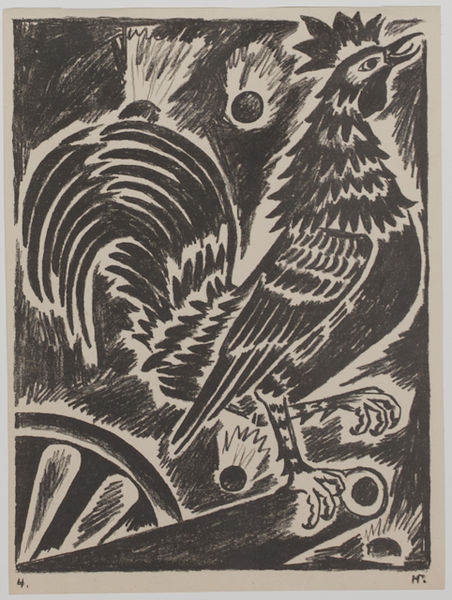
Titel: The French Rooster, The French Rooster
Künstler: Natal'ia Sergeevna Goncharova
Standort: Amherst (Massachusetts, USA)
Institution: Mead Art Museum, Amherst College
Schlagwörter: schwarz, skizze, zeichnung, papier, rad, white, black, dark, kohle, radierung, bleistift, kohlezeichnung, feather, wood, kanonen, night, hahn, drawing, line, sketch, cock, rooster, gezeichnet, design, explosion, shapes, war, fire, charcoal, sunrise, wheel, shape, bomb, morning, cannon, crow, dhape, blasts, wheal